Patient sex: M
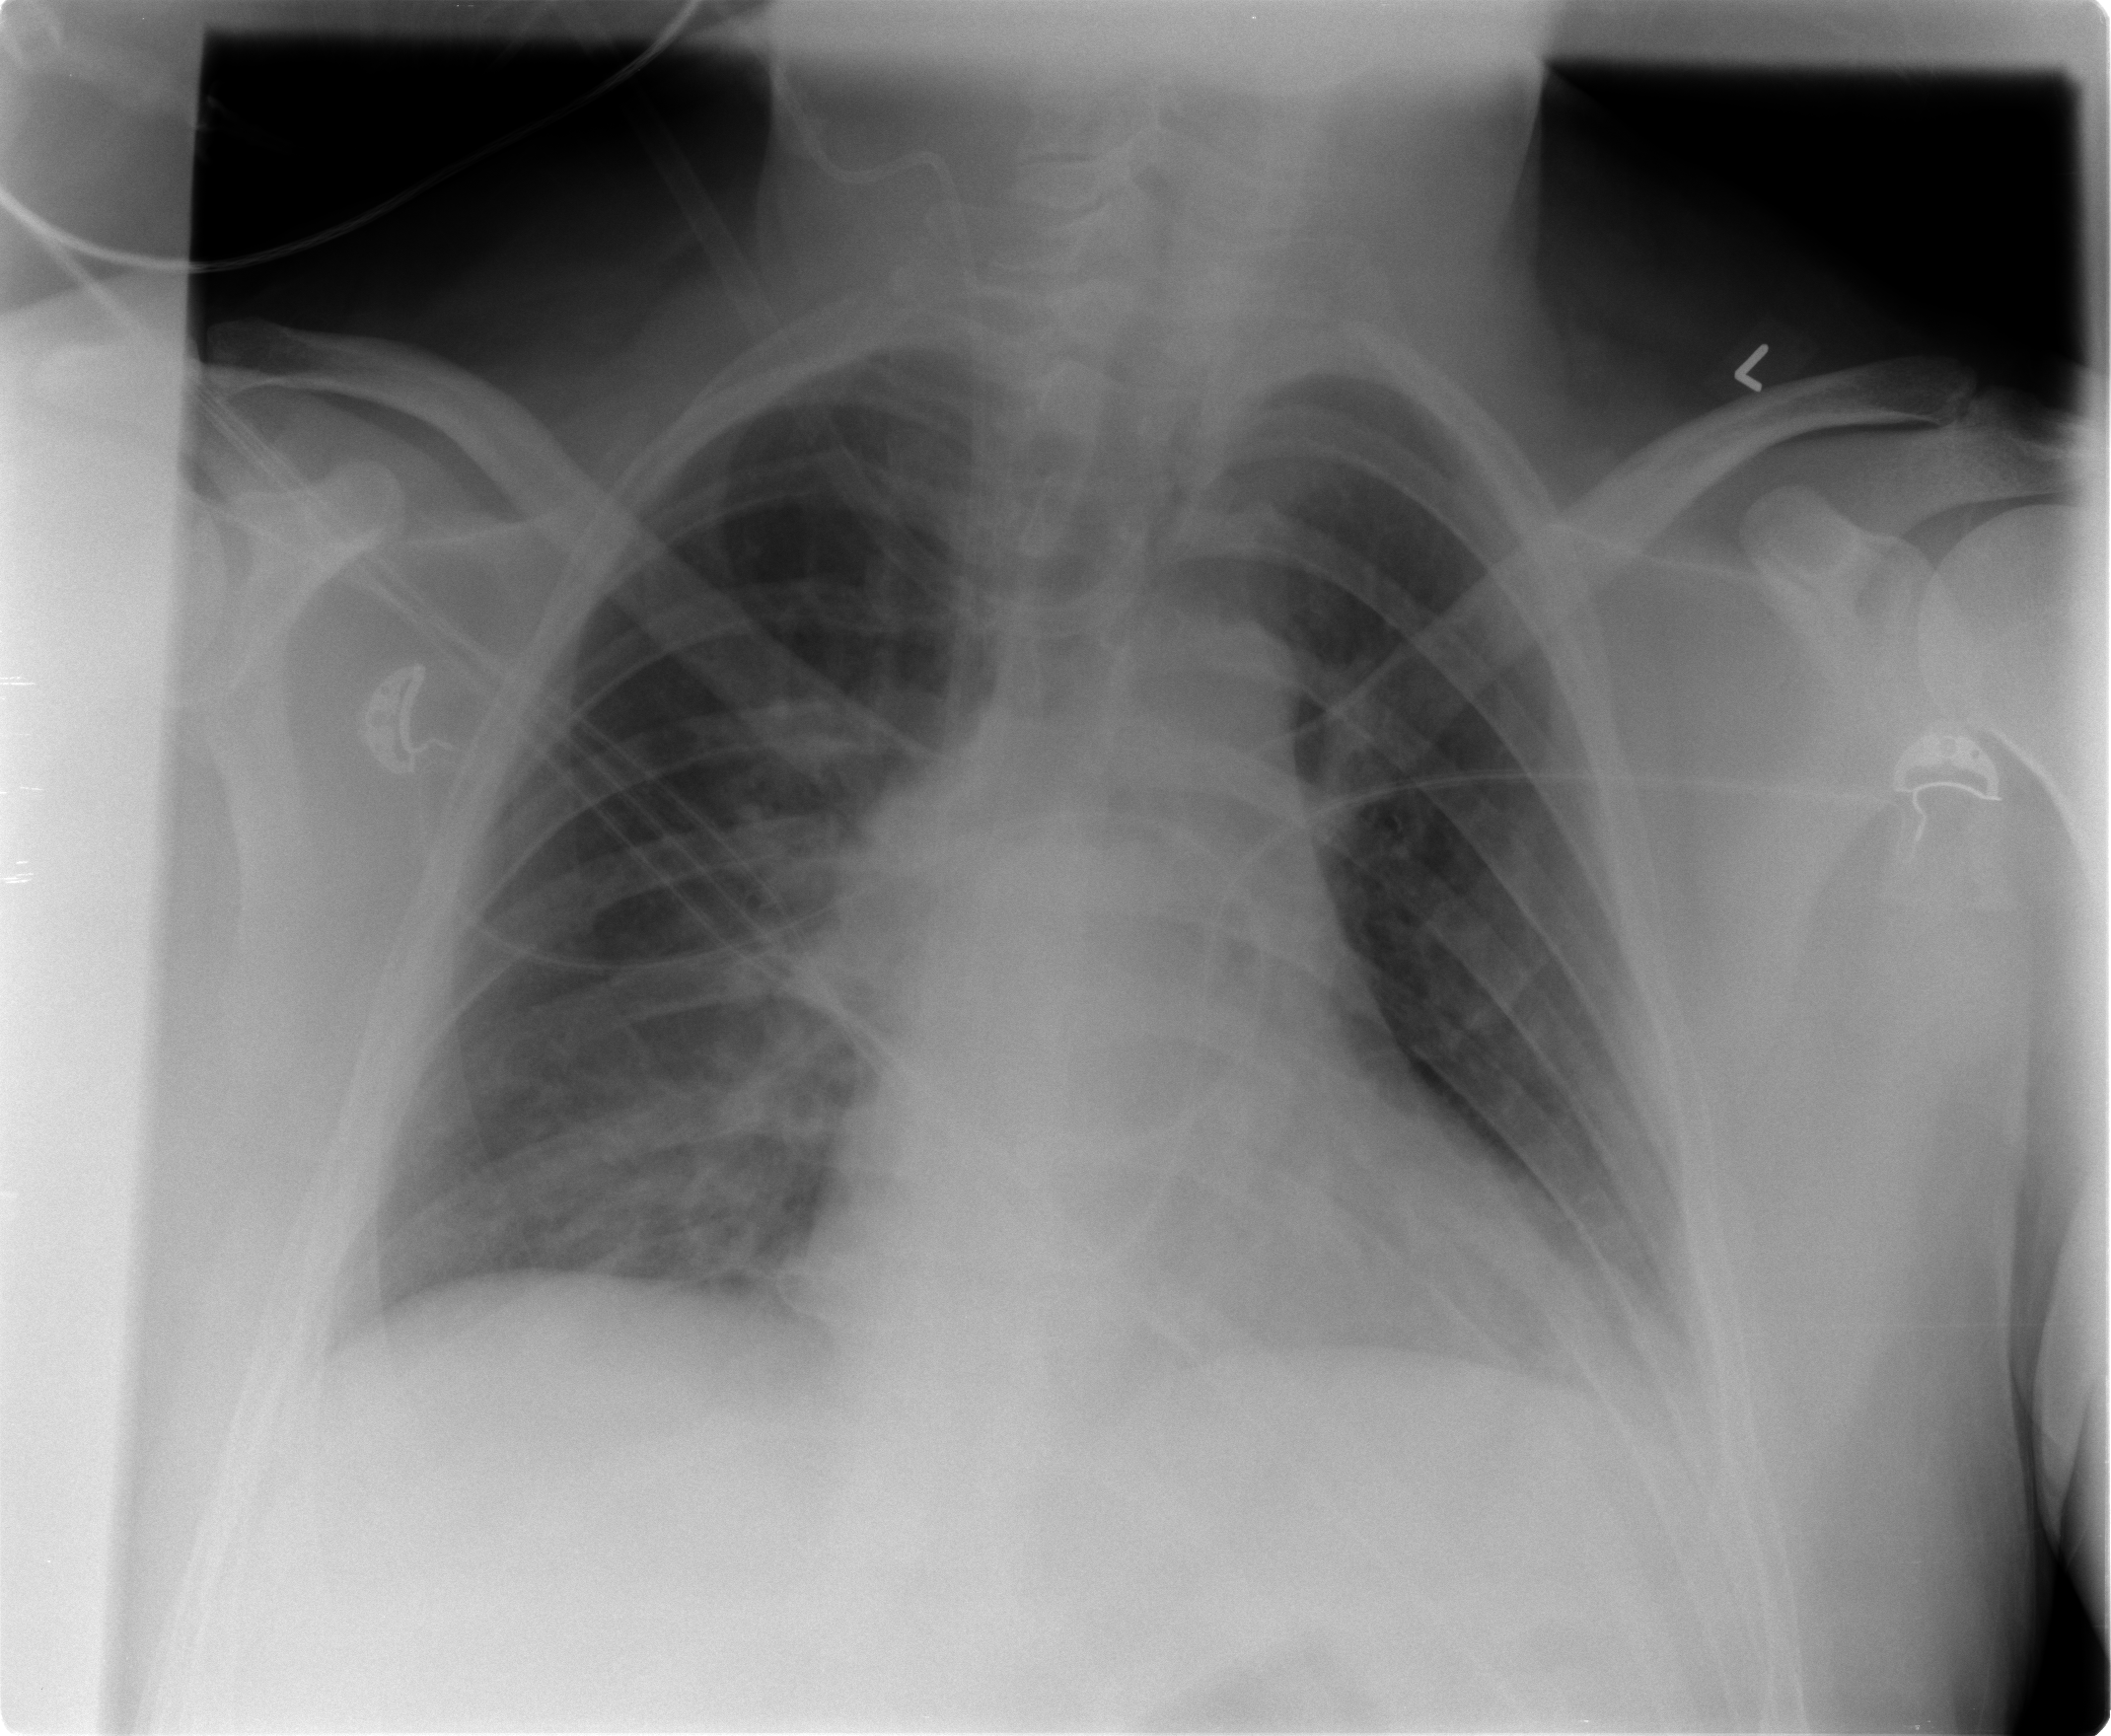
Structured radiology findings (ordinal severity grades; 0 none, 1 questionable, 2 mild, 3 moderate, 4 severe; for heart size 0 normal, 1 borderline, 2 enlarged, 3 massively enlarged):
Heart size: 0
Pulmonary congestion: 1
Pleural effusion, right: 0
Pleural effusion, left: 2
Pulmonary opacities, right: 0
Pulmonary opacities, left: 0
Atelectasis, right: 2
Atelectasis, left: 2